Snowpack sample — Buffalo Mountain, Silverthorne, Colorado, USA (1/25/25, 10:11 AM MST)
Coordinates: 39.6222, -106.1139
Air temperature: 22 °F
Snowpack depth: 110 cm
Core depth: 10 cm
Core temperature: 46.4 °F
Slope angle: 12°, slope face: 102°
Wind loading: high
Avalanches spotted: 0
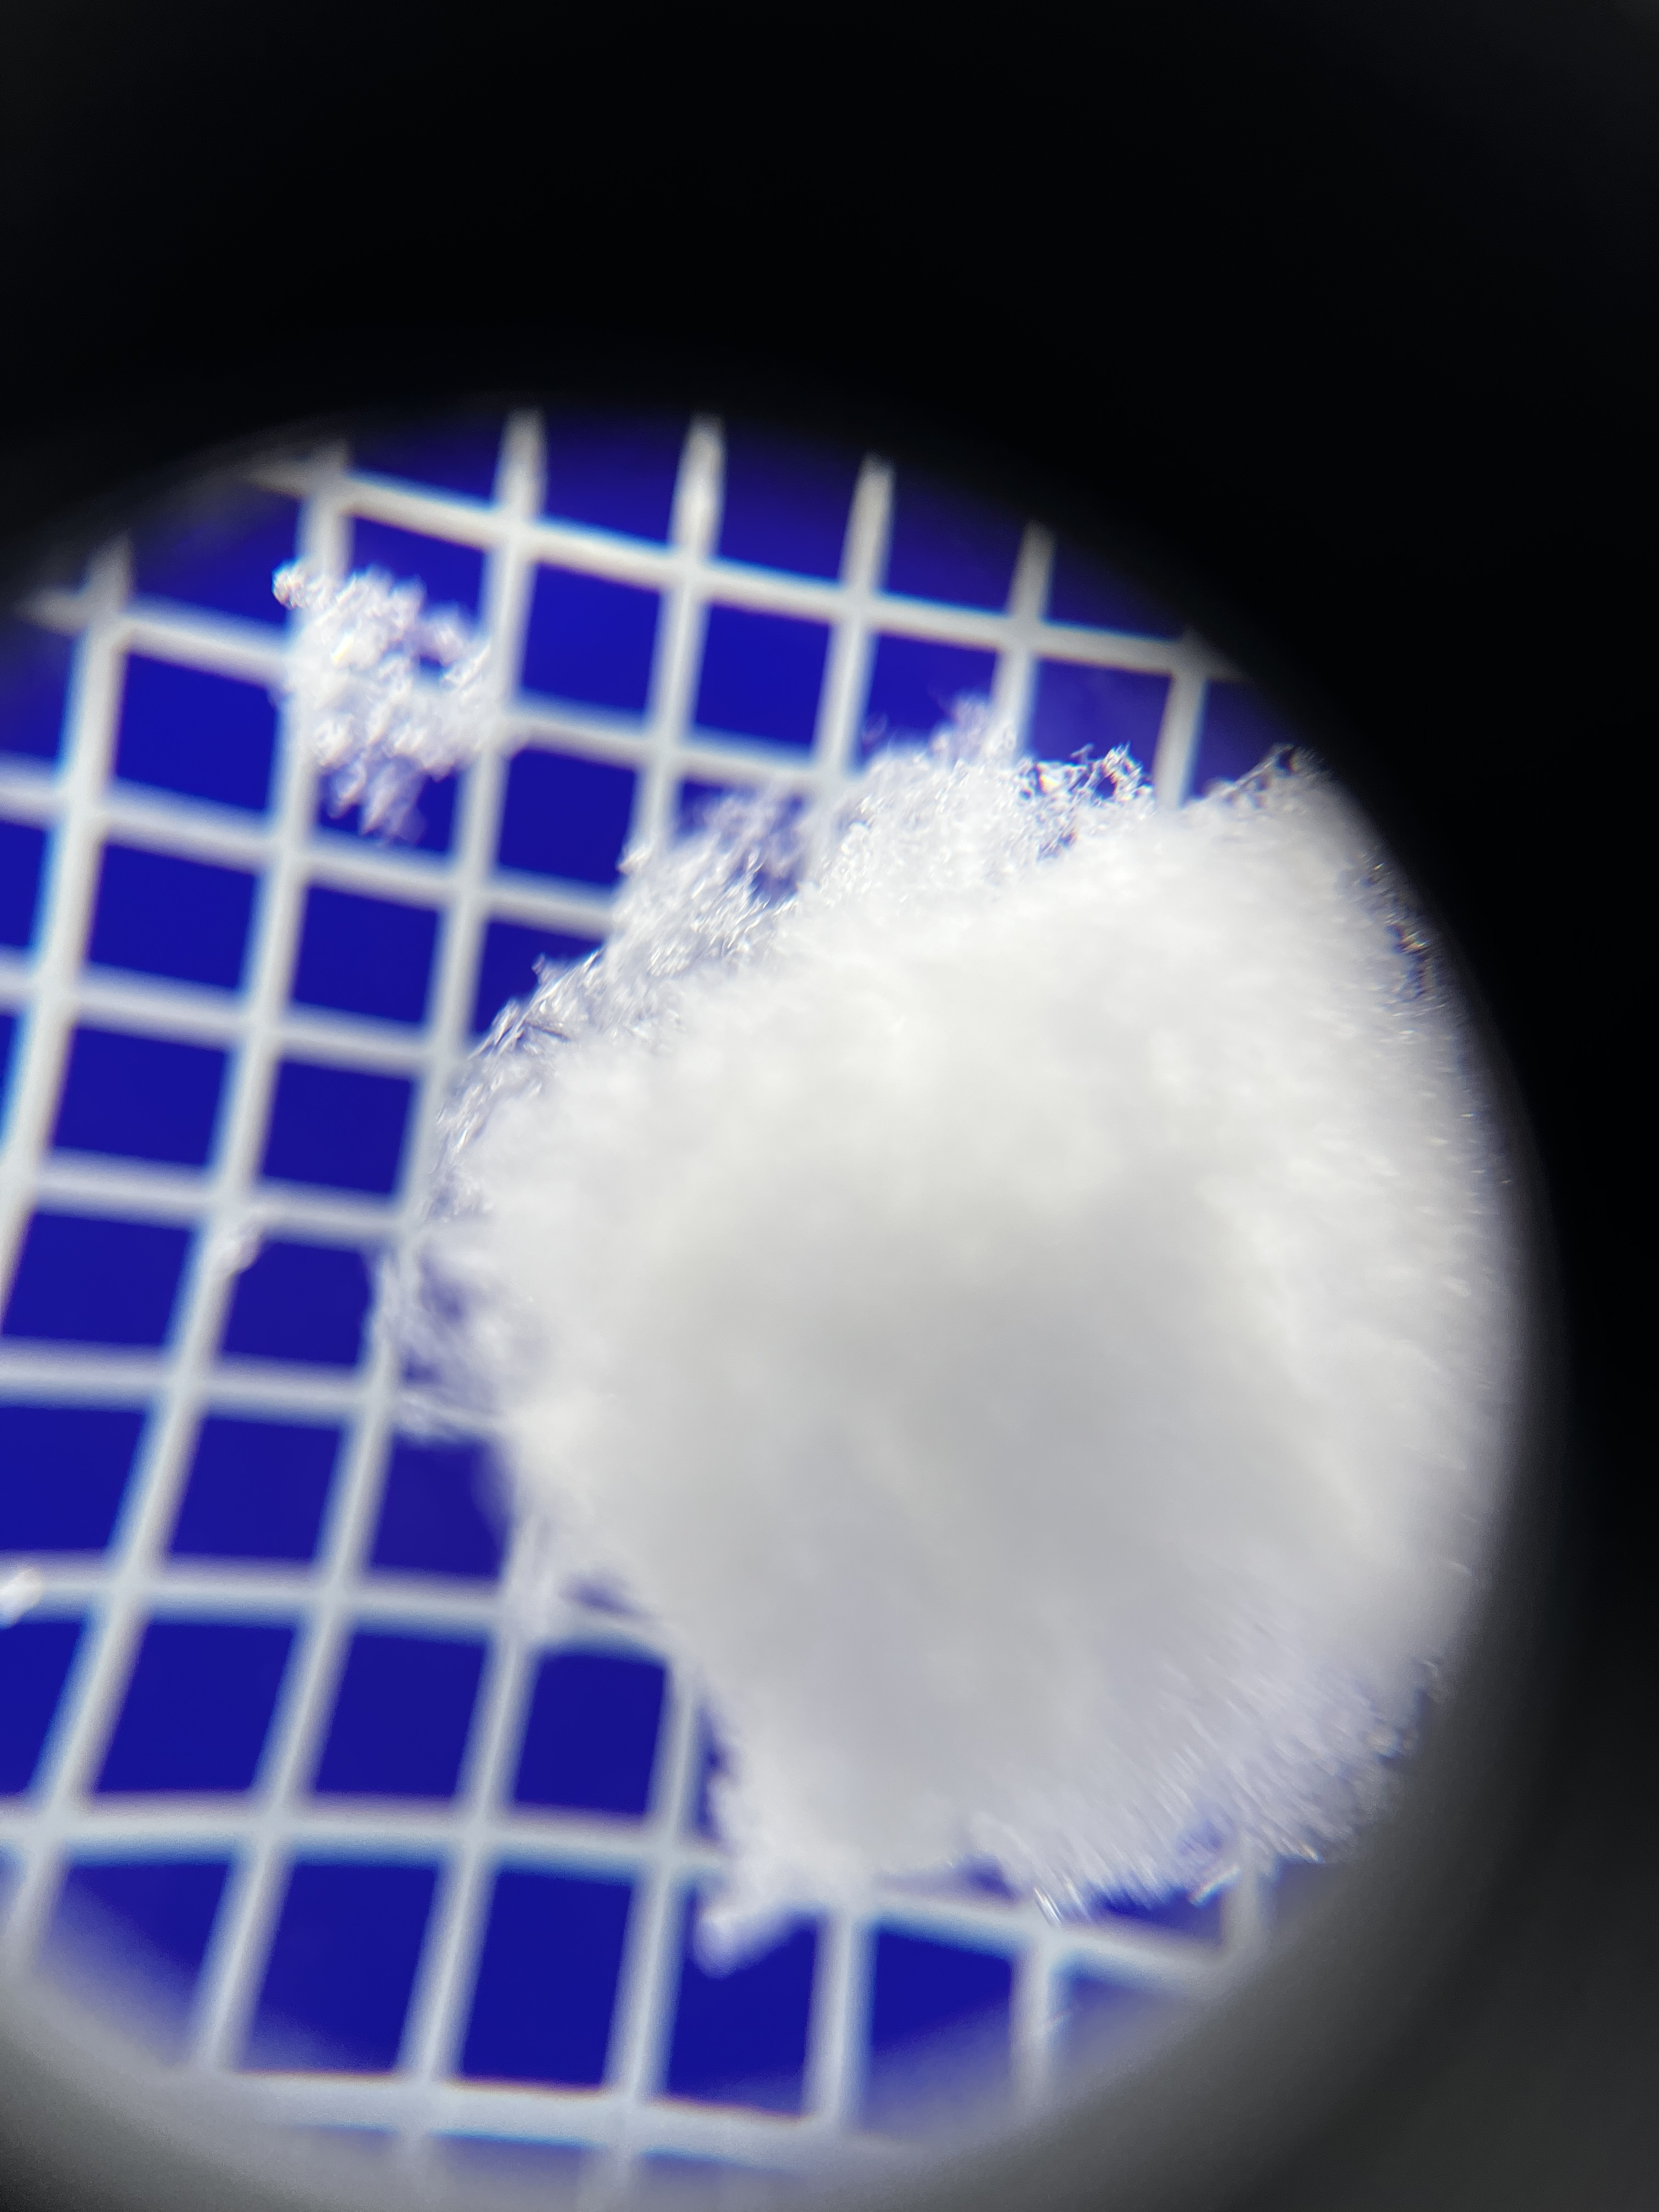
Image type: magnified_profile
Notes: No avalanches nearby, collected on the outskirts of a fire break 15 meters from the treeline, on way to Buffalo and Red Mountain